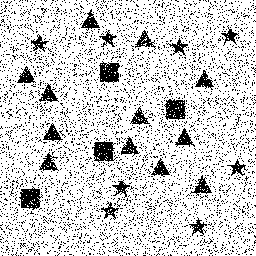
Squares: 4
Triangles: 12
Stars: 8
Total shapes: 24